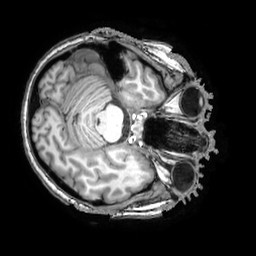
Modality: T1w
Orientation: axial
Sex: female
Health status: ill
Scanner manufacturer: philips
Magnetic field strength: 3 T
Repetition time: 0.008183 s
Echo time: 0.003745 s